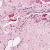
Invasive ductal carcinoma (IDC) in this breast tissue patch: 0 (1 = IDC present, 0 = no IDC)